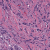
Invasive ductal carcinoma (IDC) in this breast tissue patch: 1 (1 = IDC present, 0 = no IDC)